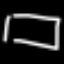
Label: square